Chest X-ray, PA view. Patient: 63 years old, sex M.
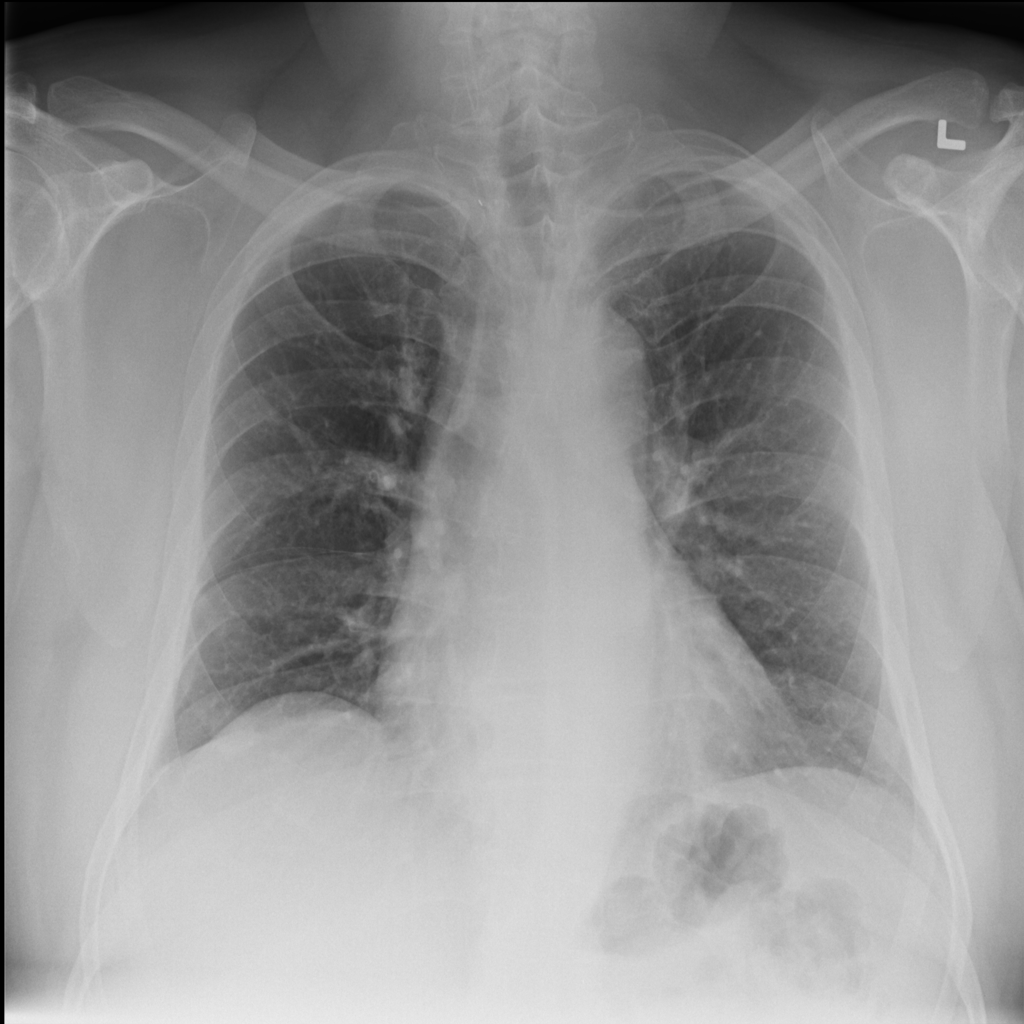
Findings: No Finding